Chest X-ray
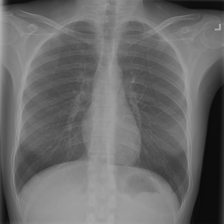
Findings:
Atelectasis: negative
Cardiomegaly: negative
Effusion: negative
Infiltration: negative
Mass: negative
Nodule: negative
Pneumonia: negative
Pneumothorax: negative
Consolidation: negative
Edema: negative
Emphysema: negative
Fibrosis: negative
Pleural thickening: negative
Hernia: negative